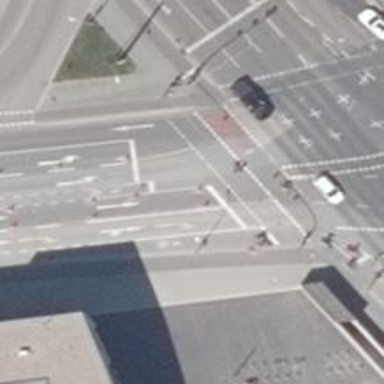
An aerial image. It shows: Asphalt road with separate sidewalks and separate cycleway. The road is classified as primary highway.